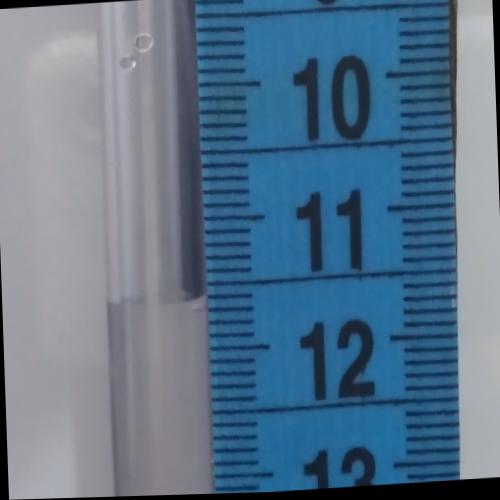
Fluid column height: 11.6 cm